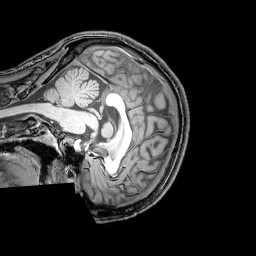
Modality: T1w
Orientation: sagittal
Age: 26
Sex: female
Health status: healthy
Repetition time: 0.081 s
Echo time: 0.037 s